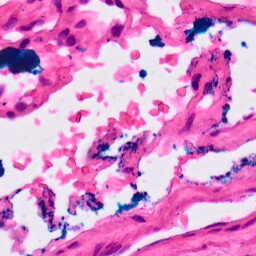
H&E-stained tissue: Lung